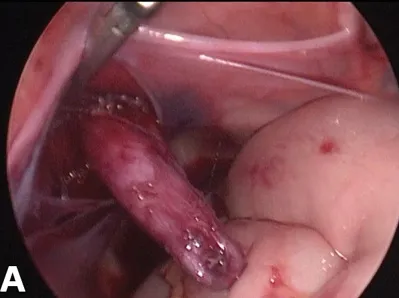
The operative view showing. The retracted cystoscope within the prostatic utricle (PU).
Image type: endoscopy (airway_endoscopy)